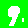
Digit: 9